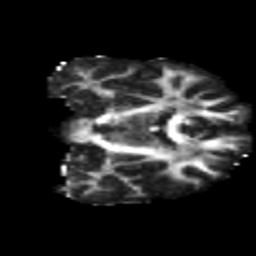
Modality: FA
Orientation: coronal
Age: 18
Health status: ill
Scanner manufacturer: philips
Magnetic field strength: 3 T
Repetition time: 9 s
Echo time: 0.127 s